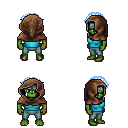
a pixel art fantasy rpg character, male body template, orc, green skin, teal sleeveless shirt, teal pants, white cyan curly afro hairstyle, cloth hood, four views (front, back, left, right), 2x2 character sprite sheet, small pixel art, hard edges, no anti-aliasing